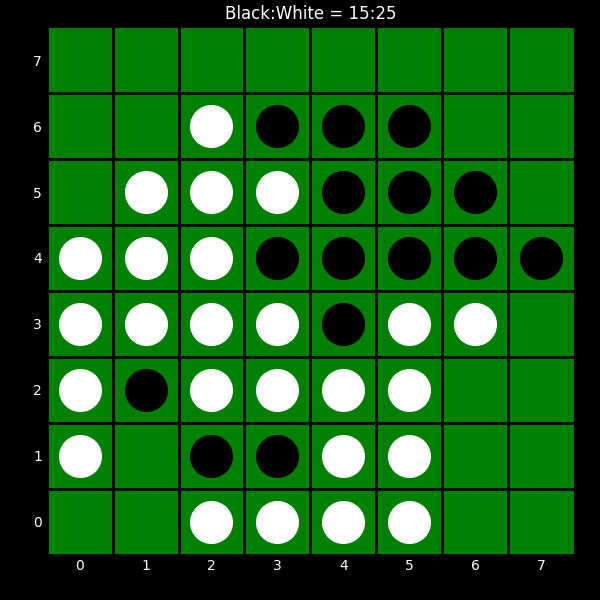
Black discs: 15
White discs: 25